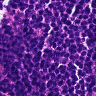
Metastatic tissue present: no